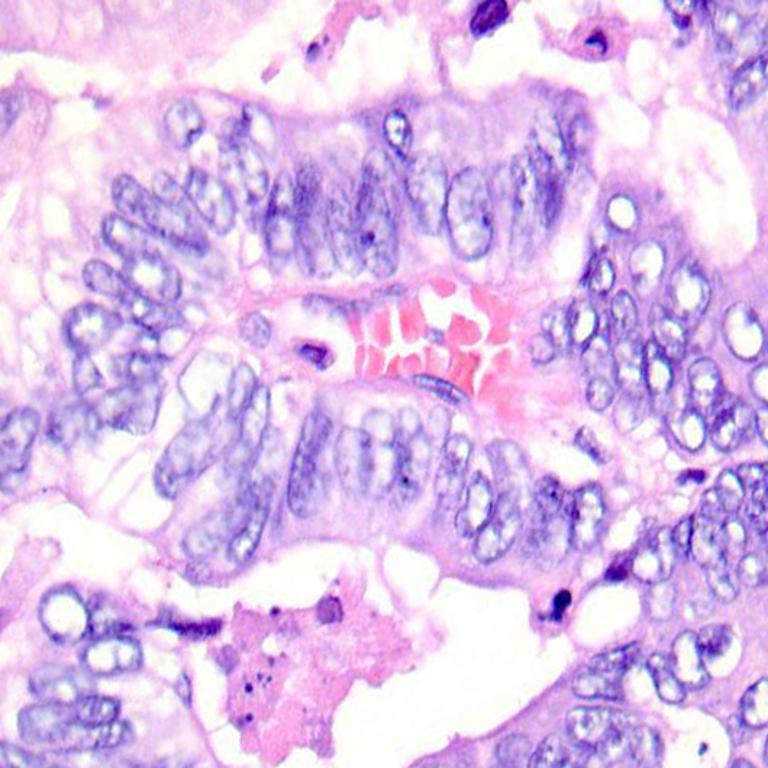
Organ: colon
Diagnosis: adenocarcinomas